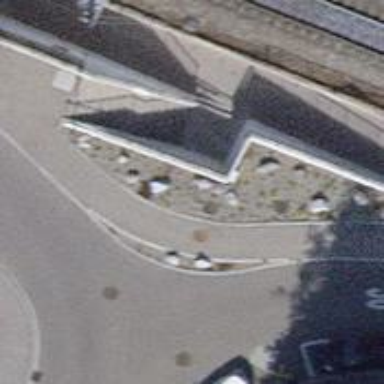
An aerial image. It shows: Retaining wall.